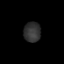
Tissue: prostate
Cell type: Myeloid cells
Senescence score: 0.7474
Nuclear area (px): 329
Mean DAPI intensity: 50.532